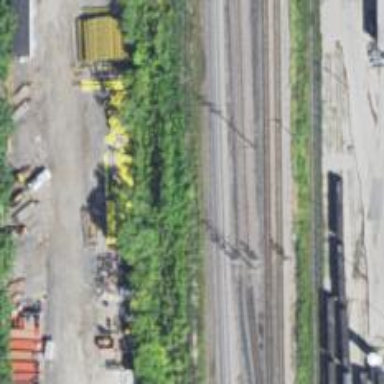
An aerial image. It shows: Abandoned railway yard.